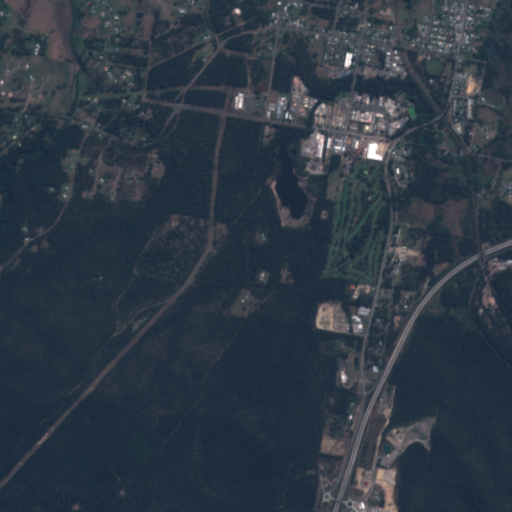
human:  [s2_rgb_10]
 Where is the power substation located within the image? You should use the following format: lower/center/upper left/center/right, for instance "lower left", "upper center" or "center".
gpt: The power substation is located in the upper center of the image.
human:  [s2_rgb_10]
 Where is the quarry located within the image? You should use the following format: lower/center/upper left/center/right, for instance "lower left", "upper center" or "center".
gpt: There is no quarry in the image.